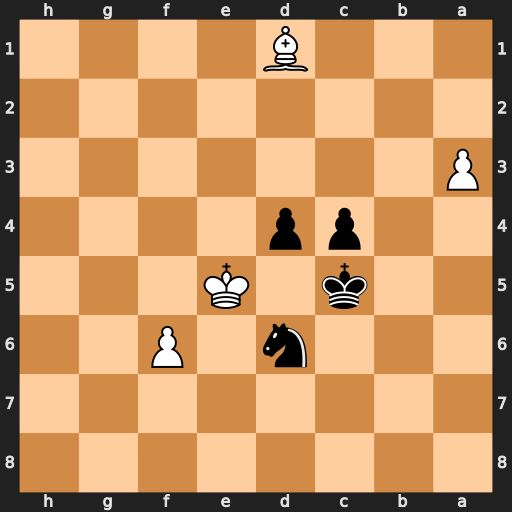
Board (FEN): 8/8/3n1P2/2k1K3/2pp4/P7/8/3B4
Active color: b
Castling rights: -
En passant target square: -
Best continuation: d3 f7 Nxf7+